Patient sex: M
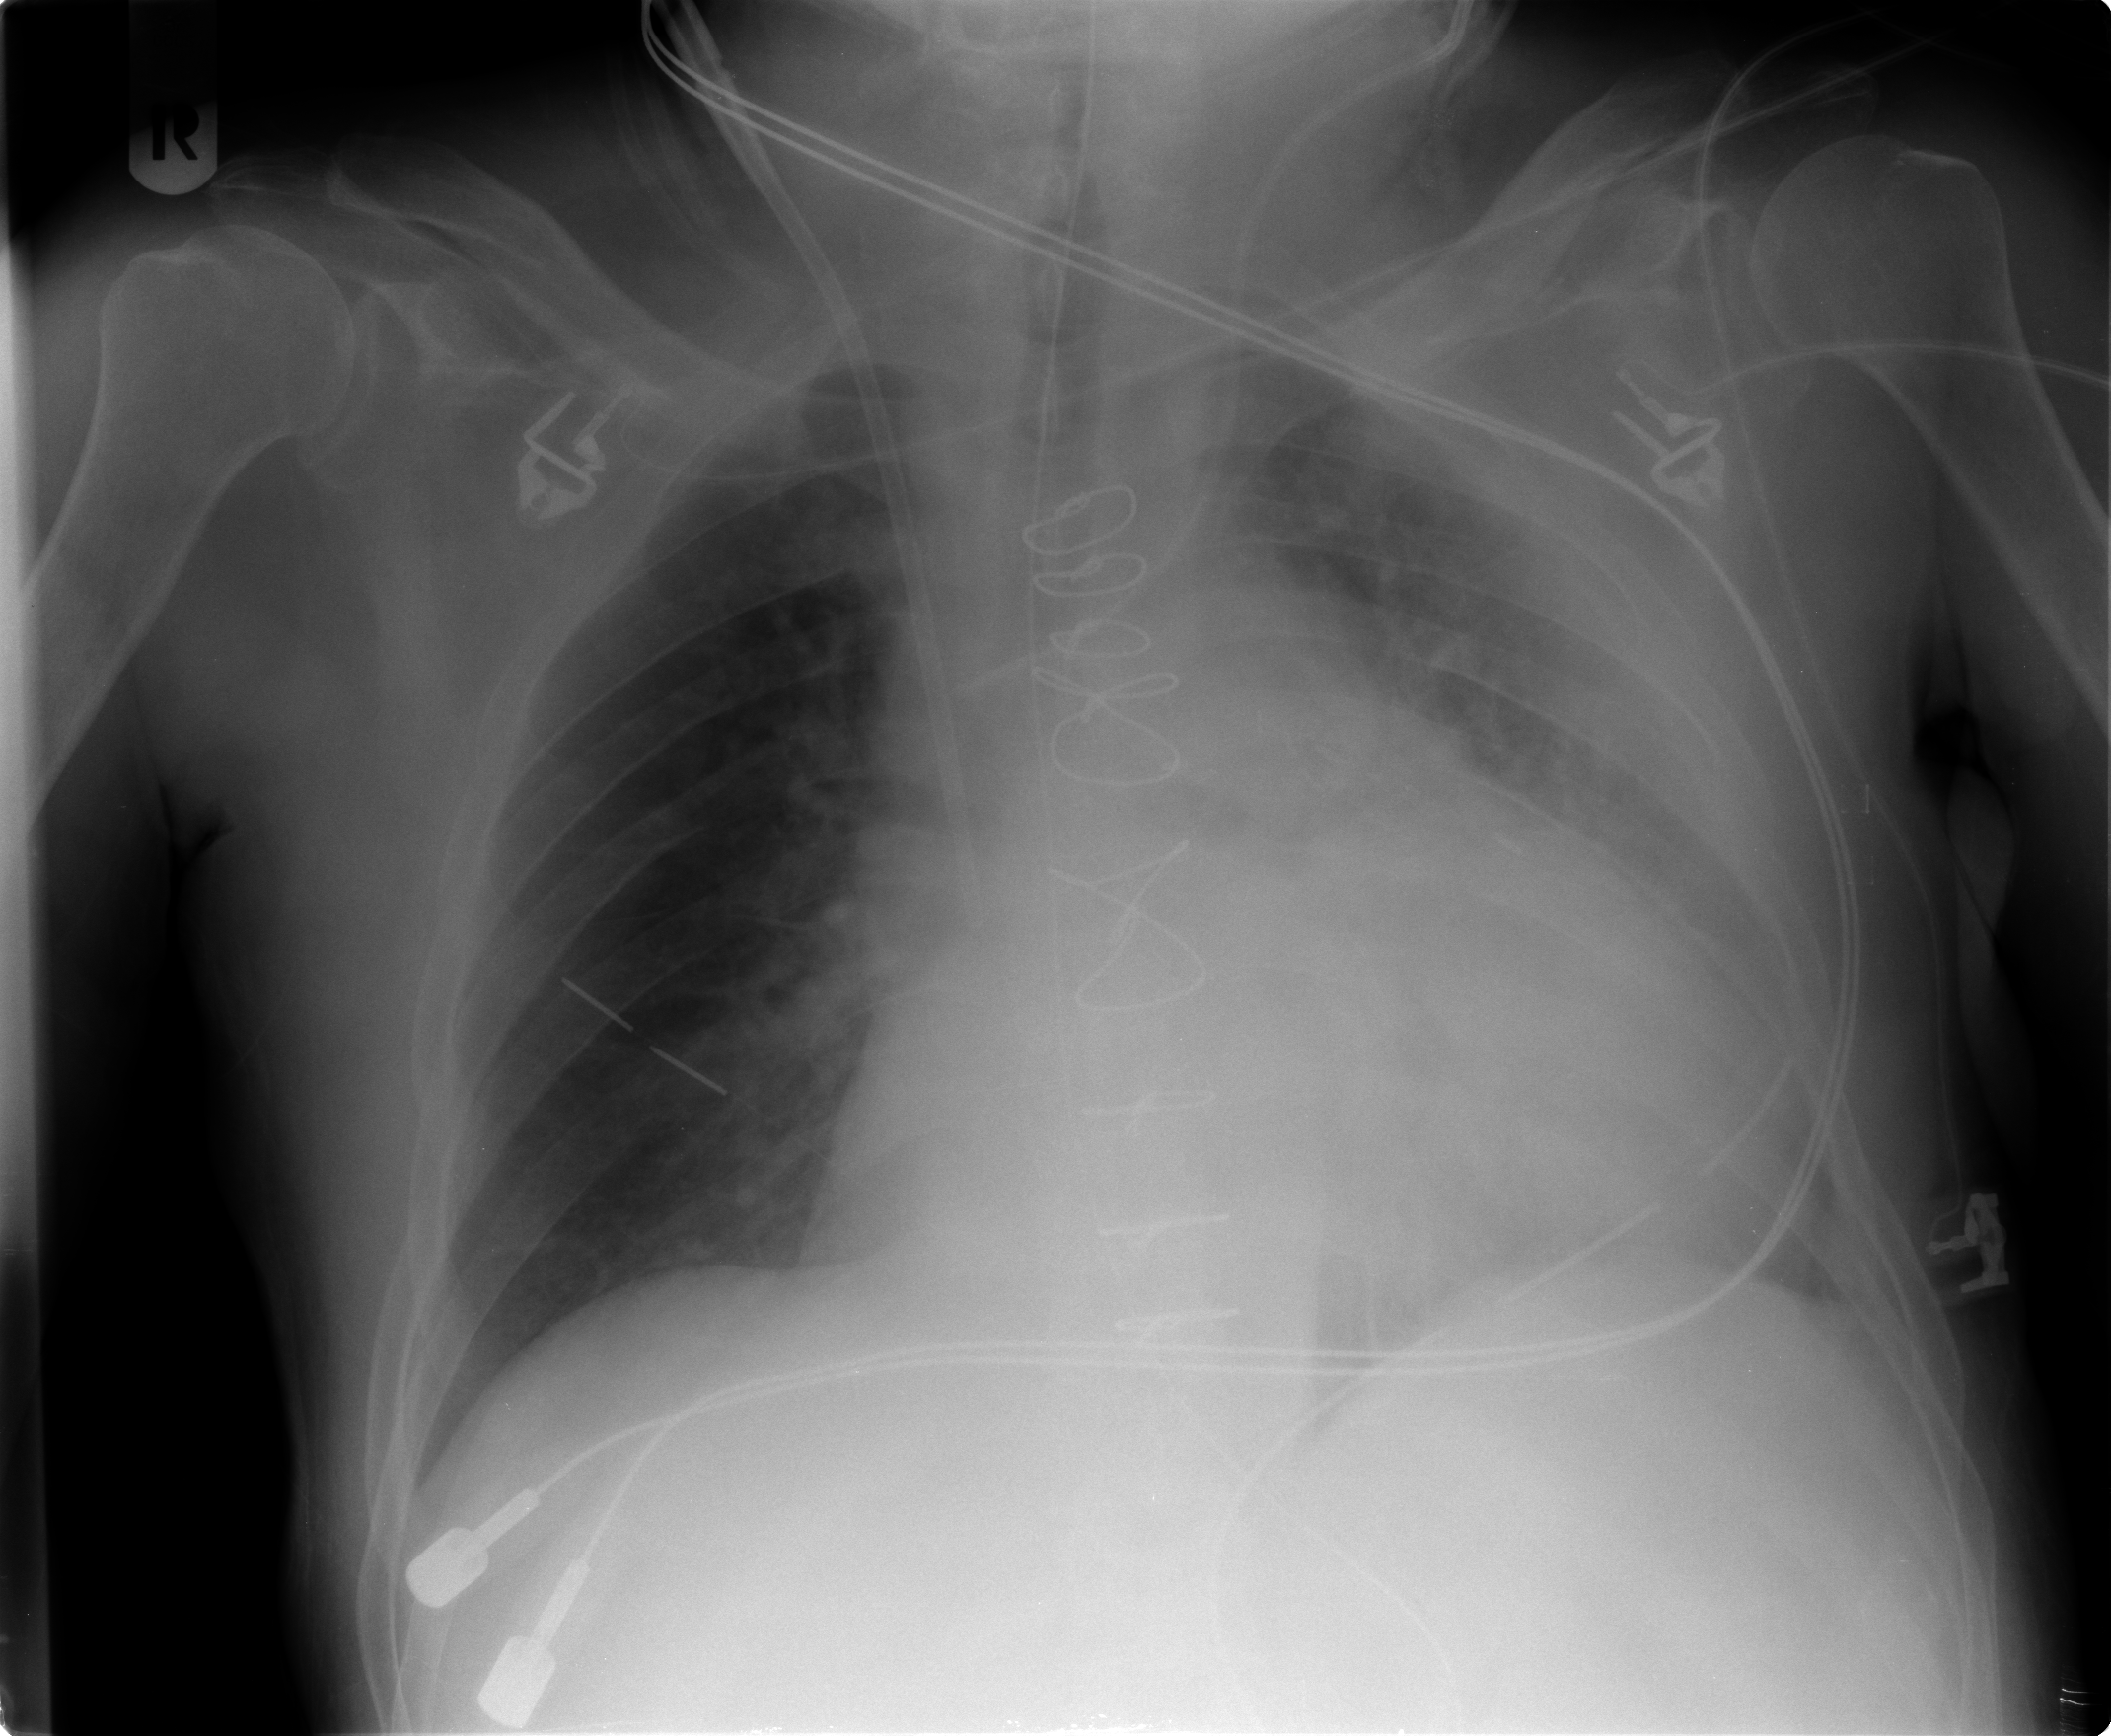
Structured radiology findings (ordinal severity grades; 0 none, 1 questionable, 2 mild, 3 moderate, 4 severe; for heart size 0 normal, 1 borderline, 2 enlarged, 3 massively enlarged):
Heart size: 2
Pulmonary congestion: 2
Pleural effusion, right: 0
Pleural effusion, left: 1
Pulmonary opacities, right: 0
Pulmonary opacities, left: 1
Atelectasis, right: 2
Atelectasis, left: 2